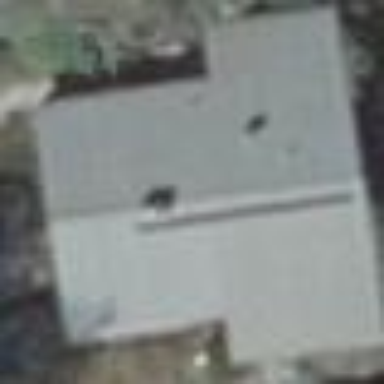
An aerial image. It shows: Simple house.